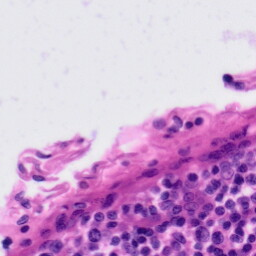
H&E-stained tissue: Tonsil